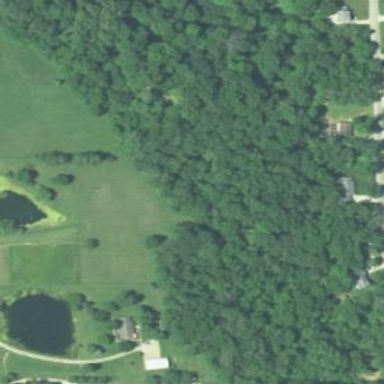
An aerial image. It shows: Beautiful woodland area.